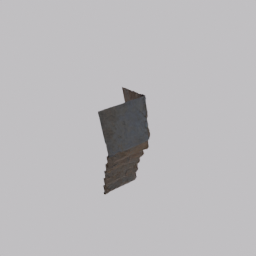
Label: architecture